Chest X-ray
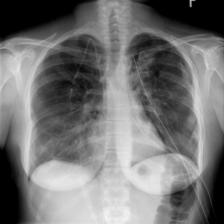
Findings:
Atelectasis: negative
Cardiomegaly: negative
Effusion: negative
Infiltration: negative
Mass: negative
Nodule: negative
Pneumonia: negative
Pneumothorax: positive
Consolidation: negative
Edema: negative
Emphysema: negative
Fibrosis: negative
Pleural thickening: negative
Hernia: negative